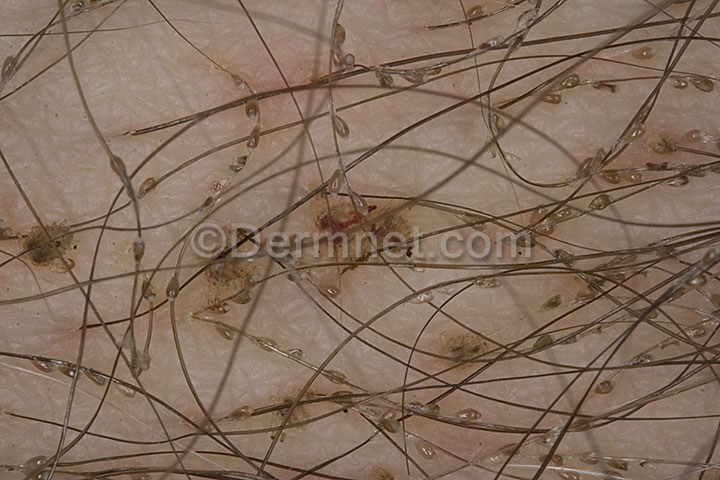
Disease: Scabies Lyme Disease and other Infestations and Bites